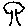
Label: tree